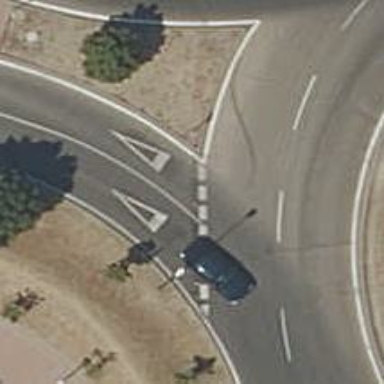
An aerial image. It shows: Road with "give way" sign.